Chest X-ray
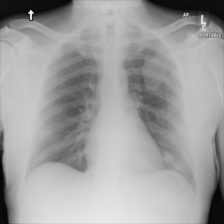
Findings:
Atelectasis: negative
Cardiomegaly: negative
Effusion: negative
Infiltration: negative
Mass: negative
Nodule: negative
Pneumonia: negative
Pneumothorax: negative
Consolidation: negative
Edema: negative
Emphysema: negative
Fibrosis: negative
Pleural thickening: negative
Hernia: negative